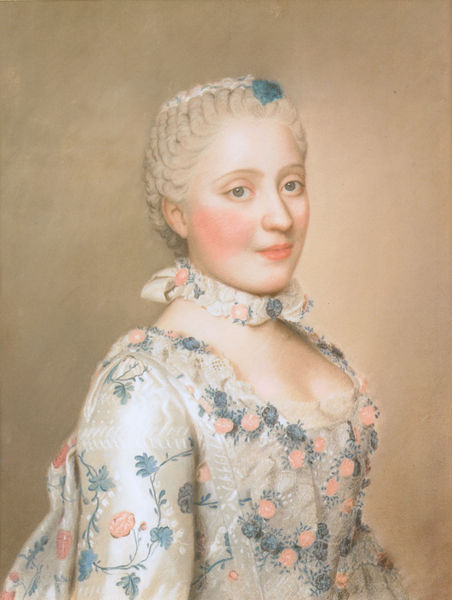
Titel: Marie-Josèphe von Sachsen, Dauphine von Frankreich
Institution: Rijksmuseum Amsterdam
Schlagwörter: blau, gemälde, weiß, mädchen, ausschnitt, blumen, brust, busen, frau, frisur, hell, kleid, licht, mund, nase, ohr, pastell, profil, zeichnung, blick, blüte, blüten, dame, rosen, rot, beige, muster, schleife, jung, augen, barock, blass, gesicht, kragen, spitze, bildnis, portrait, porträt, haare, adel, rokkoko, brosche, brustbild, locken, prinzessin, rokoko, rosa, rouge, seide, ranken, perücke, taille, brüste, wangen, halsband, büste, halstuch, floral, halsschmuck, flechten, blumenmuster, fräulein, girlanden, geflochten, edelstein, korsett, königin, hofdame, decoltee, haartracht, rote wangen, florales muster, rotwangig, blumenkleid, decolté, haarflechten, flechtfrisur, 1770, flores design